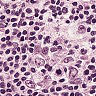
Metastatic tissue present: no